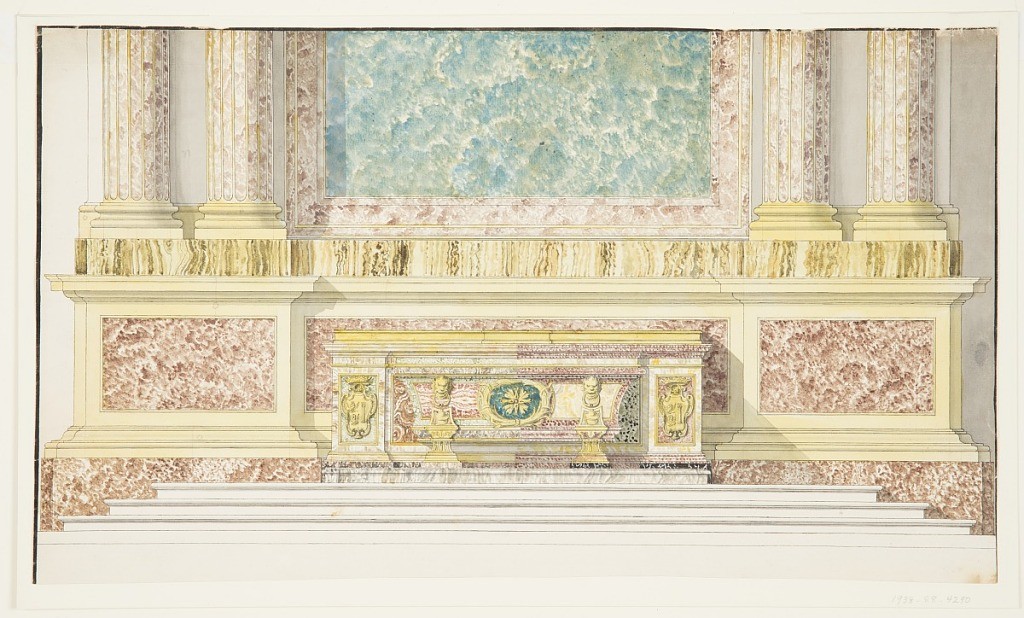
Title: Altar Mensa for the Capella Paolina (Borghese Chapel), Santa Maria Maggiore, Rome, Italy
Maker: Antonio Asprucci, Italian, 1723 – 1808
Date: ca. 1760
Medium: Pen and black ink, brush and watercolor over black chalk on paper
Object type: Drawing
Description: Design for an altar mensa intended to be executed in colored marbles and gilded ornaments.  At the lateral pilasters is the coat of arms of a Prince Borghese, united with that of his wife, a Colonna.  The front of the sarcophagus is supported by balusters, the upper parts of which are in front of the sarcophagus.  Above the balusters, a lion mask with handles.  In the middle is an oval of palm branches with a cross.  The alternative suggestions refer only to different coloring.  The letter "M" is written in the low head piece, "G" in the entablature of the mensa.  Three steps.  The altar stands in front of the central part of the base of a kind of retable, executed in marble and gilded parts. The retable is marked several times "O," as it is twice in the space of the wall, besides one "N."  Only the lower part of the retable is shown, having a central part of marble and two columns on either side.